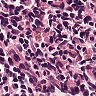
Metastatic tissue present: no